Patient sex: F
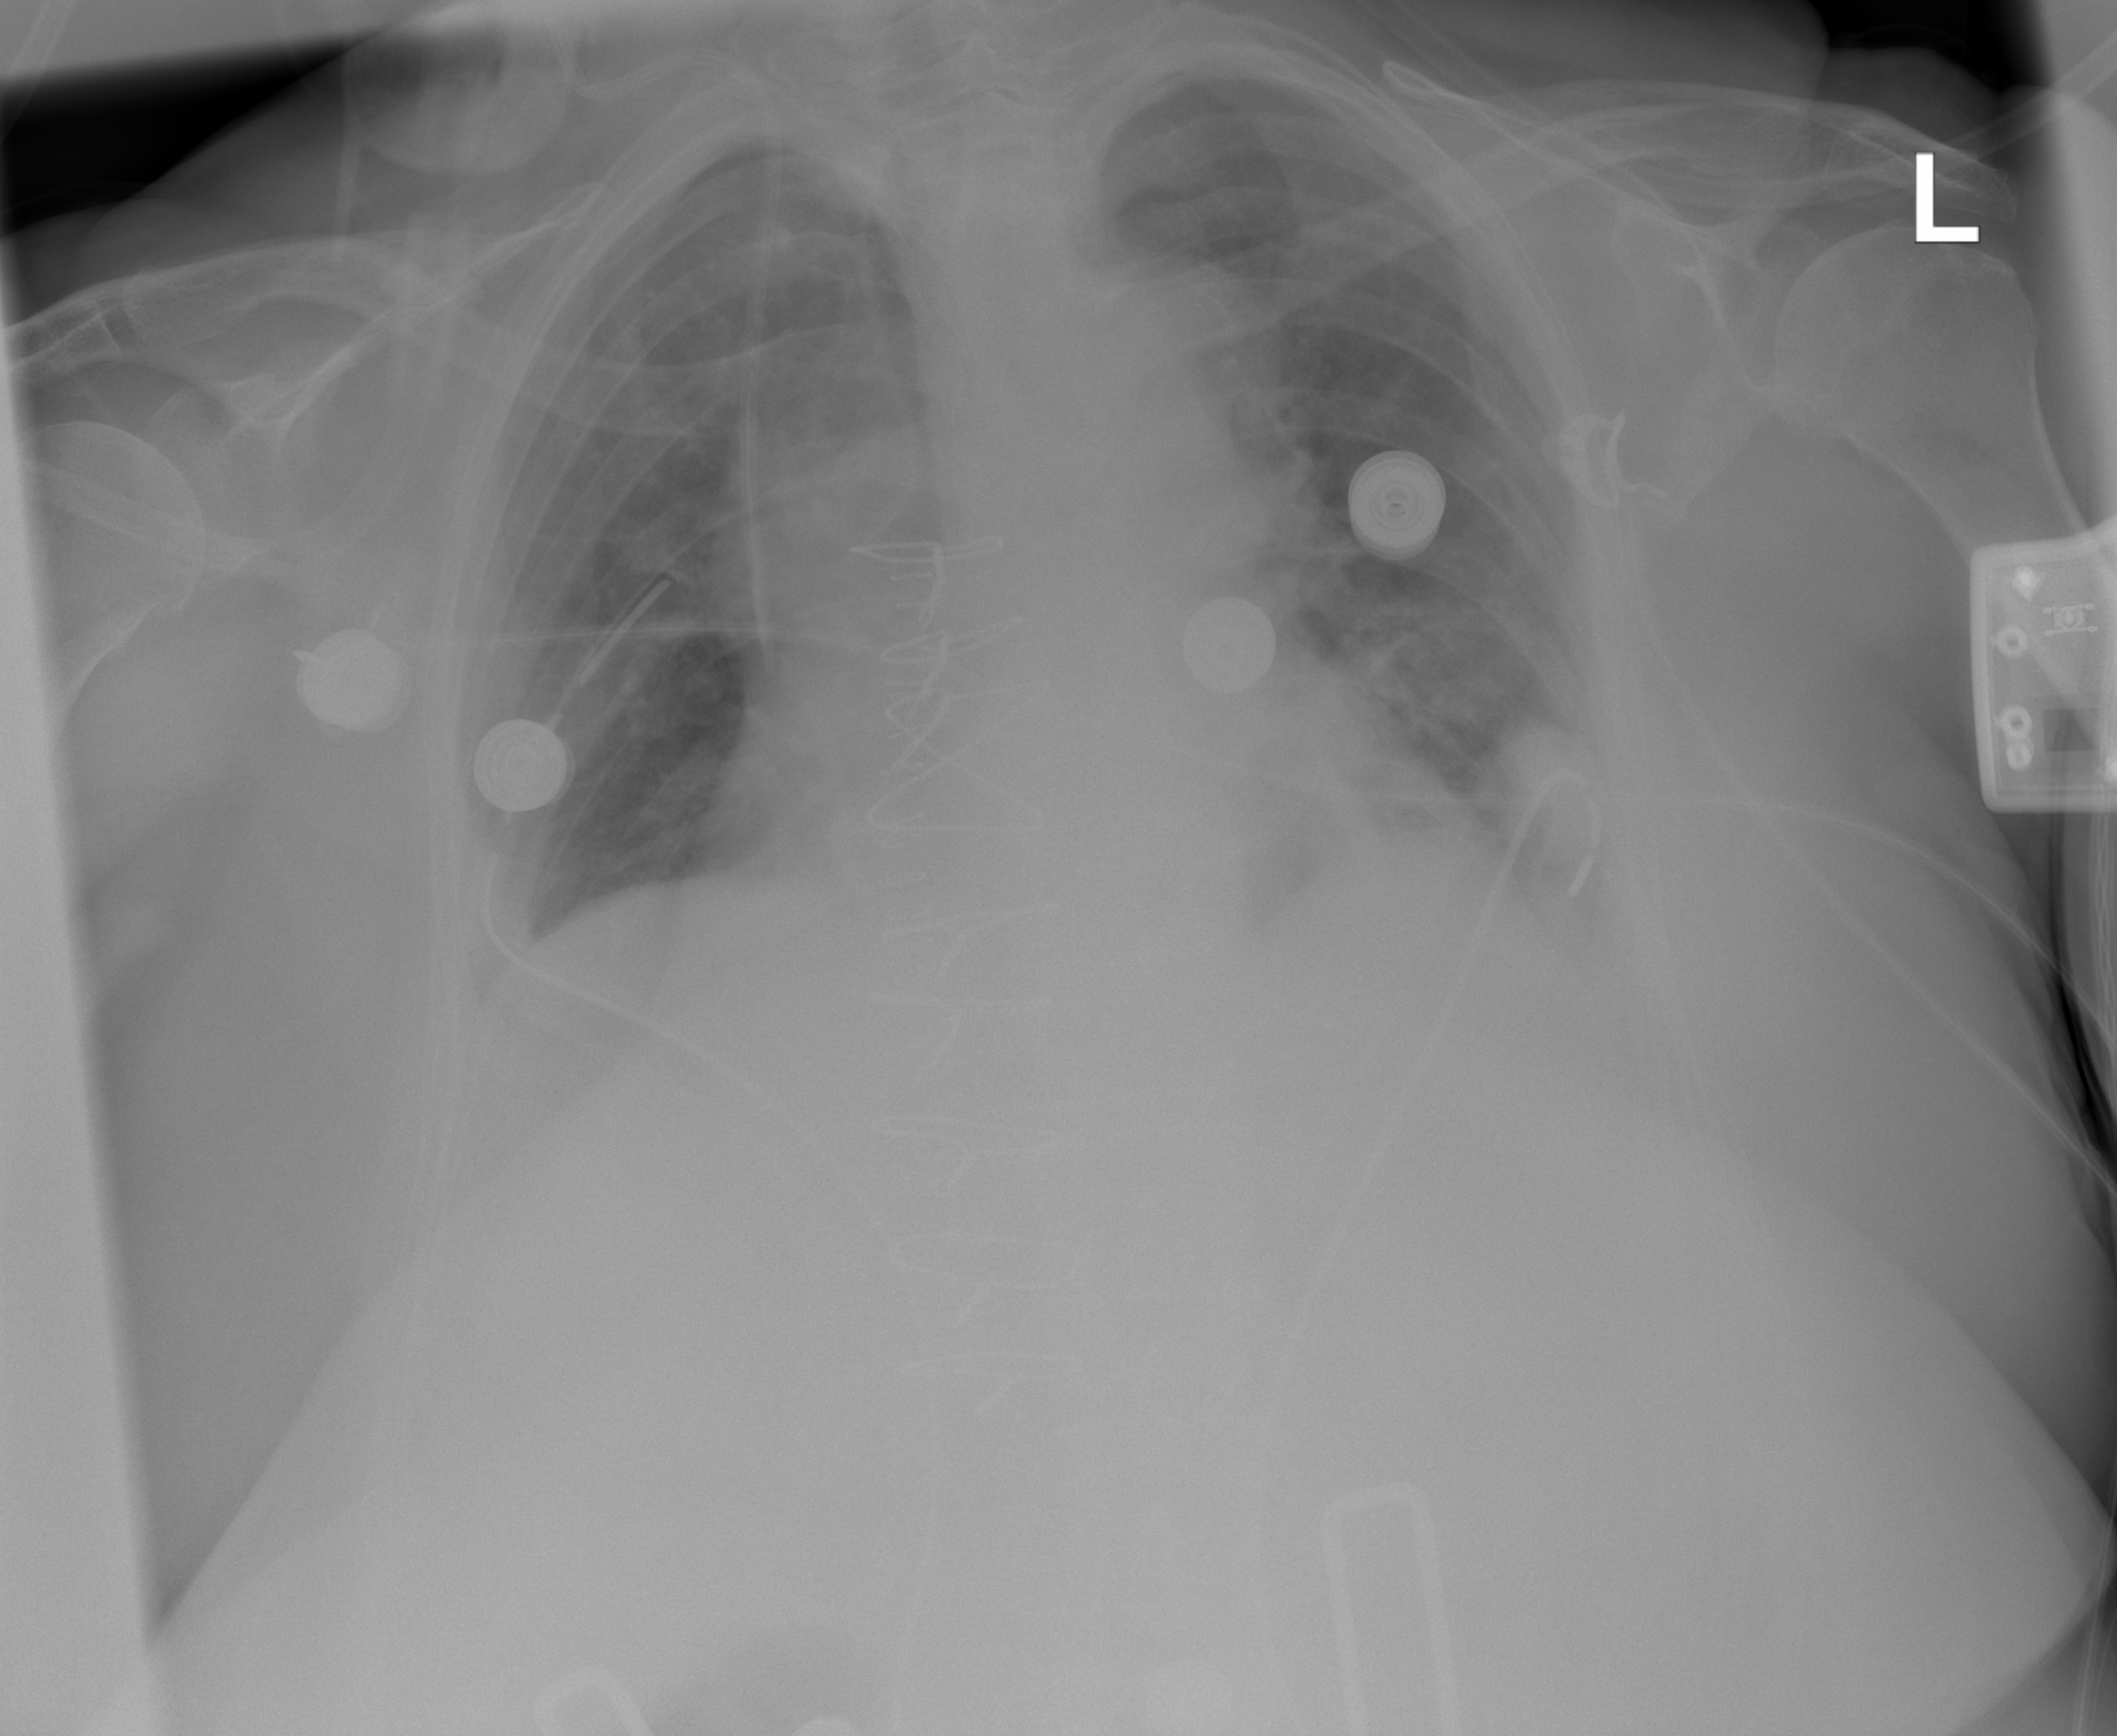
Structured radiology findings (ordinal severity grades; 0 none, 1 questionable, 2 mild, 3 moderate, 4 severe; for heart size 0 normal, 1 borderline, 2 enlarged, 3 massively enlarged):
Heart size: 2
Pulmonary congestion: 2
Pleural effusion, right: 2
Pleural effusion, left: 0
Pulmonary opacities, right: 0
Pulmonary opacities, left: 0
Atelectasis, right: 0
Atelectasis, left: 2